Question: I have a code, which converts plain BGR data to sf::Texture. "ifs" is opened ifstream to file which contains byte triplets of BGR colors (header of source file is omitted). And Width & Height 100% valid. In my example image is 800x600.
'''
struct h3pcx_color_bgr { uint8_t b, uint8_t g, uint8_t r };
sf::Uint8* pixels = new sf::Uint8[width * height * 4];
h3pcx_color_bgr* fileData = new h3pcx_color_bgr[width*height];
ifs.read((char*)fileData, width * height * sizeof(h3pcx_color_bgr));
for (uint32_t i = 0; i < width*height; ++i) {
pixels[i * 4] = fileData[i].r;
pixels[i * 4 + 1] = fileData[i].g;
pixels[i * 4 + 2] = fileData[i].b;
pixels[i * 4 + 3] = 255;
}
'''
This code works good, problem comes after. Once I draw my texture:
'''
m_tex.update(pixels); //sf::Texture
m_sprite.setTexture(m_tex); //sf::Sprite
m_window->draw(m_sprite); // m_window is sf::RenderWindow
'''
I have this annoying grey line in image below:

What I did:
-
Code snippet below (700 * 595 is inside "grey area") shows, that both pixels and fileData contains valid data (not grey color, which is appears just uninitialized memory).
'''
auto f = fileData[700 * 595]; // 32, 31, 38
auto r = pixels[700 * 595 * 4]; // 38
auto g = pixels[700 * 595 * 4 + 1]; // 31
auto b = pixels[700 * 595 * 4 + 2]; // 32
'''
"Grey" color is 204, 204, 204.
-
If we do something like this:
'''
img.create(width, height, pixels); // img is sf::Image
img.setPixel(700, 595, sf::Color::Blue);
'''
And then convert it to sf::Texture, and draw. Result will be same image with grey area, but pixel 700, 585 will be blue!
If I get color value from "grey area":
'''
auto clr = img.getPixel(700,600); //sf::Color(204,204,204)
'''
So, it looks like, there are some hard-limit(???) on quantity of pixels (but I doubt it, since I've looked on actual SFML code, and did not found anything suspicious) or my stupid mistake. I would be very grateful, if someone can point out - why this grey line appears.
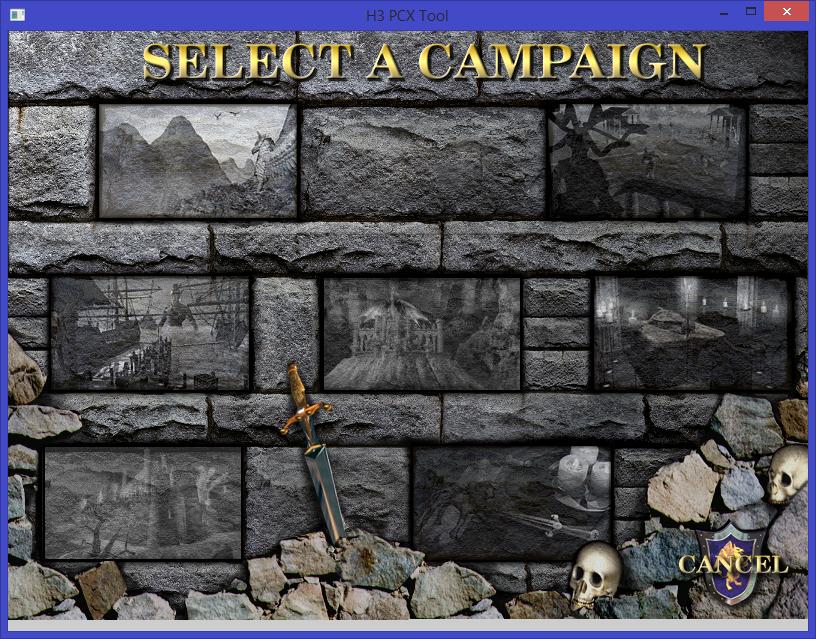
Answer: In the code:
'''
auto f = fileData[700 * 595];
'''
You are accessing pixel 500, 520. To access the pixel 700, 595 you have to use:
'''
auto f = fileData[700 + 595 * 800]; // x + y * width
'''
---